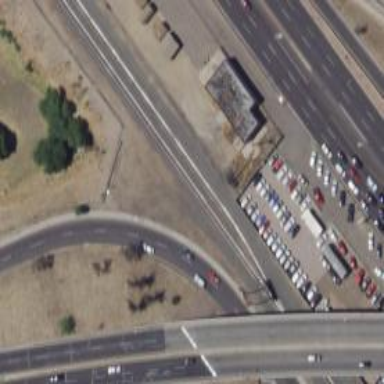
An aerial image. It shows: Trunk link road with asphalt surface.